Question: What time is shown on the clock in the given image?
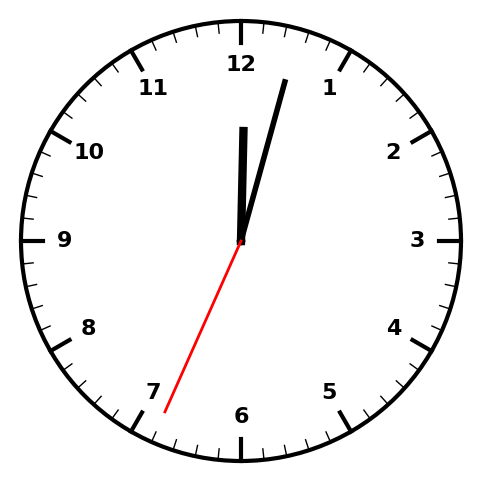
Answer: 12:02:34